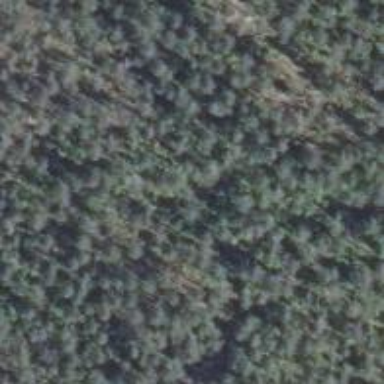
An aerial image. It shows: Woodland with needle-leaved trees.